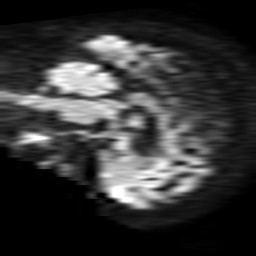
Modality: TRACE
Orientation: sagittal
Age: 73
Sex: female
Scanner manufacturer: philips
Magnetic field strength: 1.5 T
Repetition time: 3.394 s
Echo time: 0.06899 s